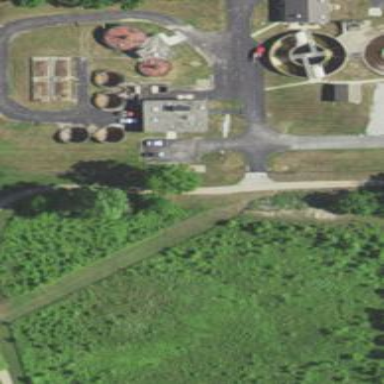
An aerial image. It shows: Wastewater plant.